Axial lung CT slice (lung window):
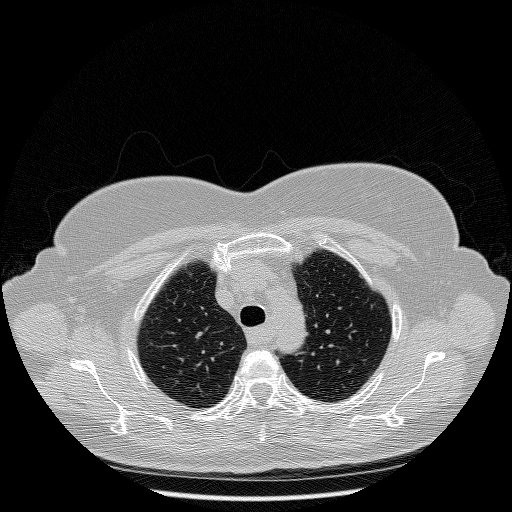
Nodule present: no